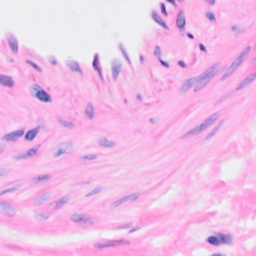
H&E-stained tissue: Breast